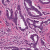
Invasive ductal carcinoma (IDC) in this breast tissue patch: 1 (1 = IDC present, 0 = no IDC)